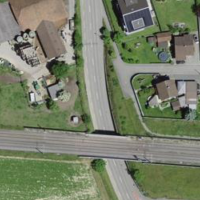
EUNIS habitat code: 54
Species observed at this site:
Echium vulgare